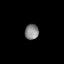
Tissue: lung
Cell type: Epithelial cells
Senescence score: 0.2284
Nuclear area (px): 209
Mean DAPI intensity: 132.421